Question: I am trying to implement the below formula on C

Here is my code:
'''
int function(int x){
return pow(10, (((x-1)/(253/3))-1));
}
int main(void){
int z = function(252);
printf("z: %d
",z);
return 0;
}
'''
it outputs . However a calculator outputs .
could anyone explain me what I am doing wrong?
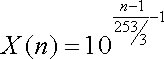
Answer: Note that in this line
'''
(((x-1)/(253/3))-1))
'''
You are dividing the integer value 'x - 1' by an integer value '253 / 3'. This will truncate the value to an 'int', meaning that you'll be raising an integer power to an integer power.
To fix this, try changing this expression to
'''
(((x-1)/(253.0 / 3.0))-1))
'''
This now will use 'double's in the expression, giving you the value you want.
Hope this helps!